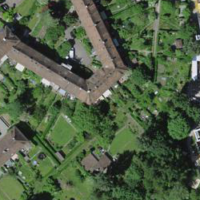
EUNIS habitat code: 55
Species observed at this site:
Allium ursinum